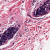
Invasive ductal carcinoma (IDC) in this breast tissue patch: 0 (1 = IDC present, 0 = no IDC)